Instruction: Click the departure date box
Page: home
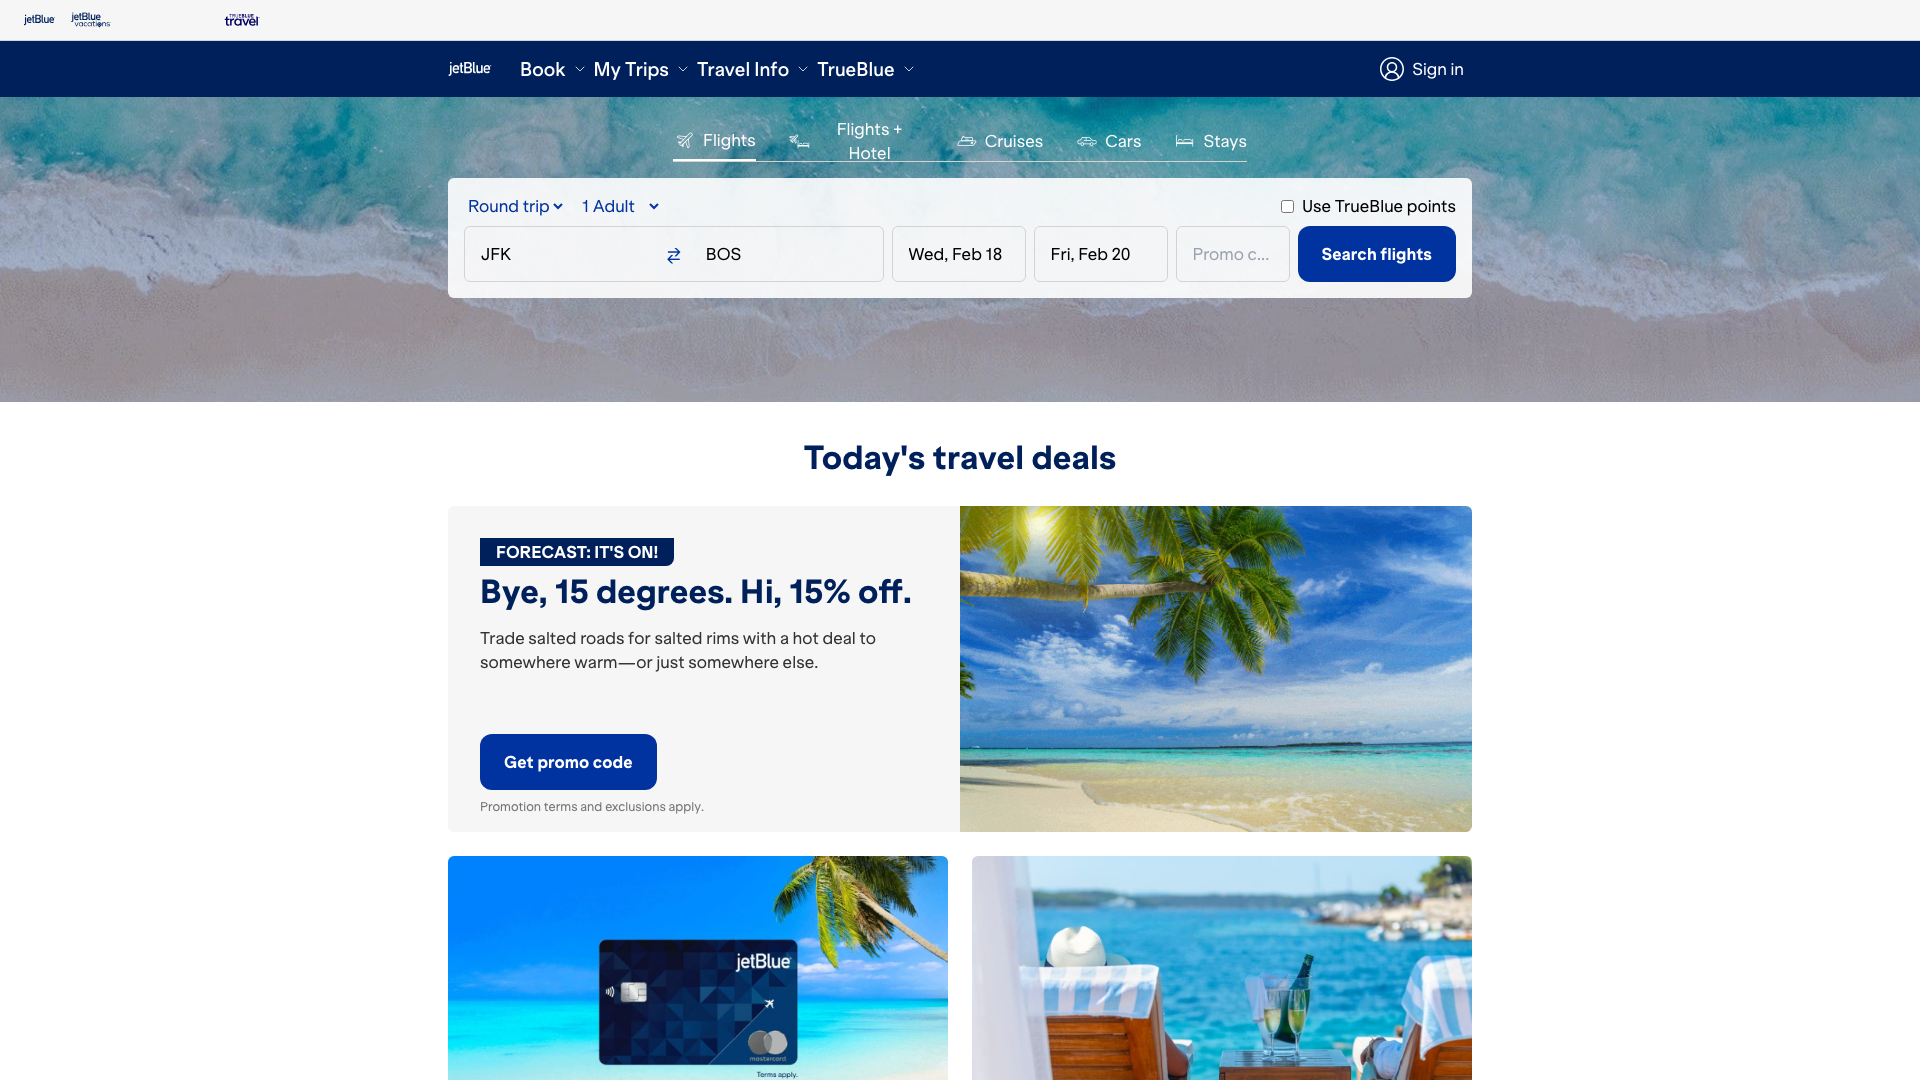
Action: click